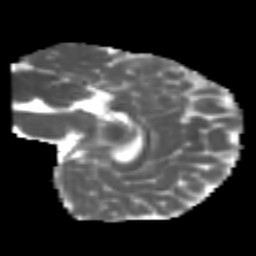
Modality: MD
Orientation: sagittal
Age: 6
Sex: male
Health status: healthy